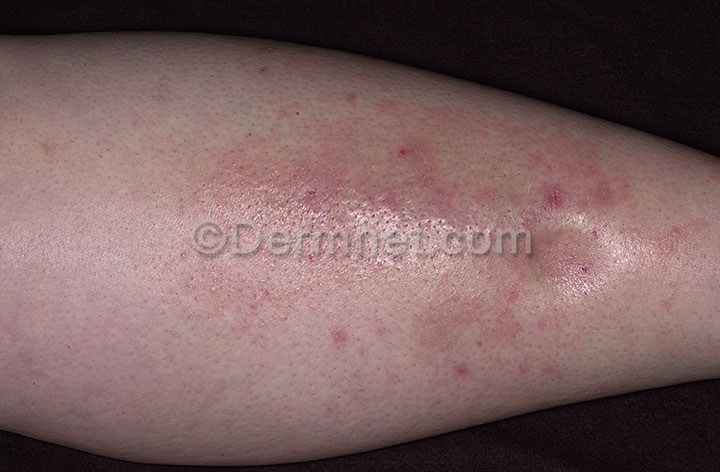
Disease: Systemic Disease